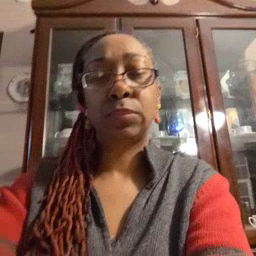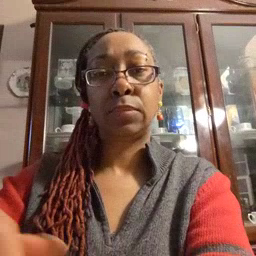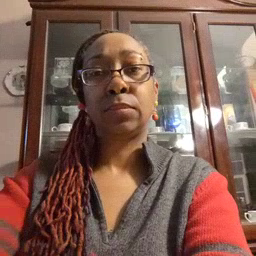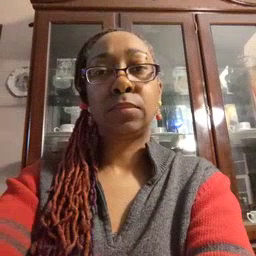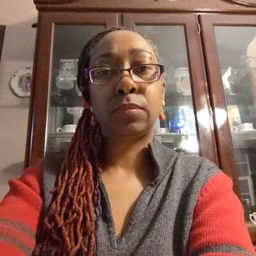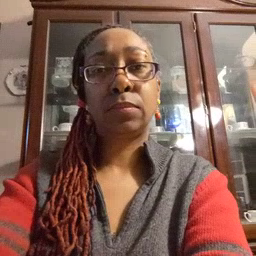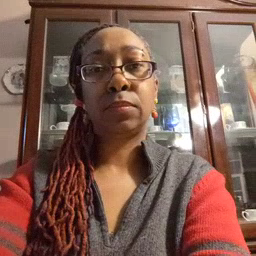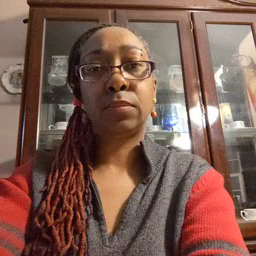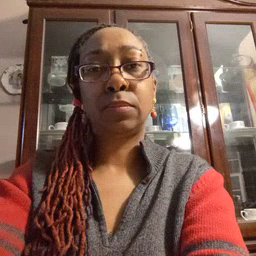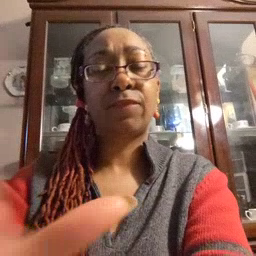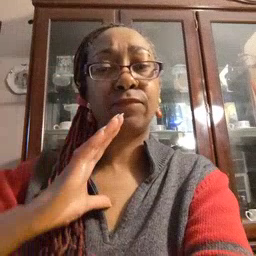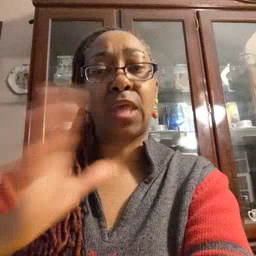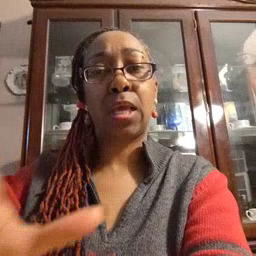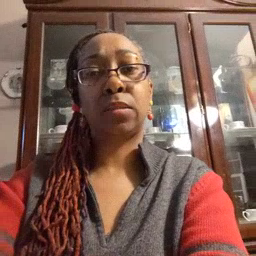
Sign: fine